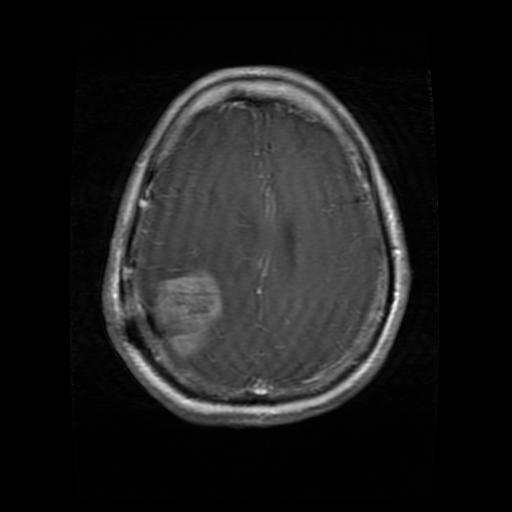
Label: glioma